Question: Is there a way in ICS or Honeycomb to go completely full screen? I want the system UI completely gone! Currently what I do is:
'''
requestWindowFeature(Window.FEATURE_NO_TITLE);
getWindow().setFlags(WindowManager.LayoutParams.FLAG_FULLSCREEN,
WindowManager.LayoutParams.FLAG_FULLSCREEN);
setContentView(R.layout.main);
getWindow().getDecorView().setSystemUiVisibility(View.STATUS_BAR_HIDDEN);
'''
But this results in the Status Bar being replaced by really dim dots! I want it completely gone! Lets say for example I want to play a video or show a picture that takes up the whole screen. I'm okay with the status bar coming back on user interaction but I need it completely gone when there is no user interaction.
With the code above. I get the following look:

I want the dim dots gone as well and my video / image to be completely full screen.
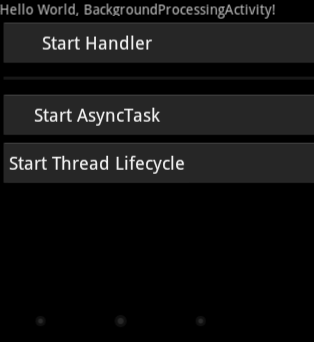
Answer: As the previous poster Suggested, that is completely impossible without rooting your device and performing some somewhat dirty process kill operations. The reason for is that new Hardware (like a tablet, for instance) may not have hardware buttons for navigation - and so by hiding those buttons the User would have no means of doing things that they are supposed to be guaranteed to be able to do, like going to the home screen, or accessing device info. Whether or not you might agree with that reasoning, such is the API.